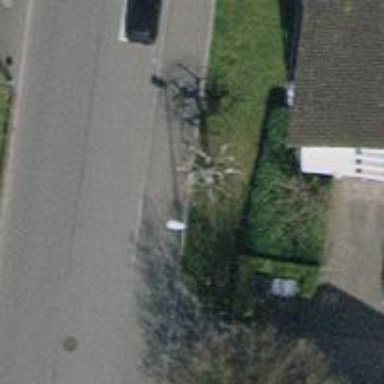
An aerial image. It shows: Support pole.